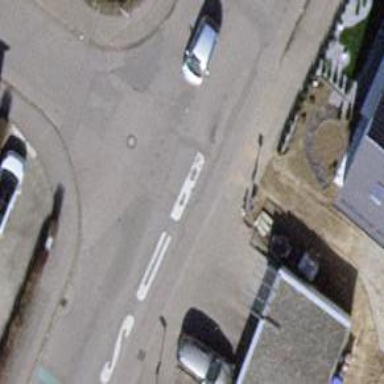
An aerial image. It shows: Public transport stop position.